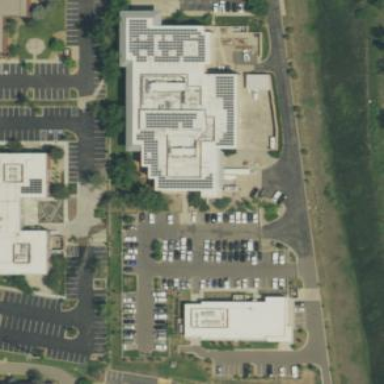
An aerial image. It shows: Office building.